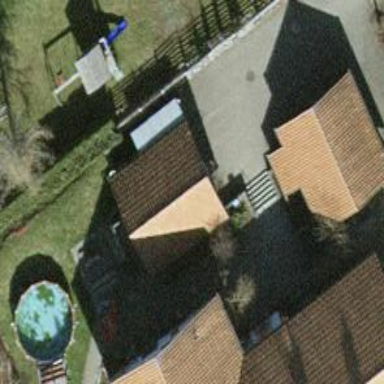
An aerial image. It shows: Group of garages.